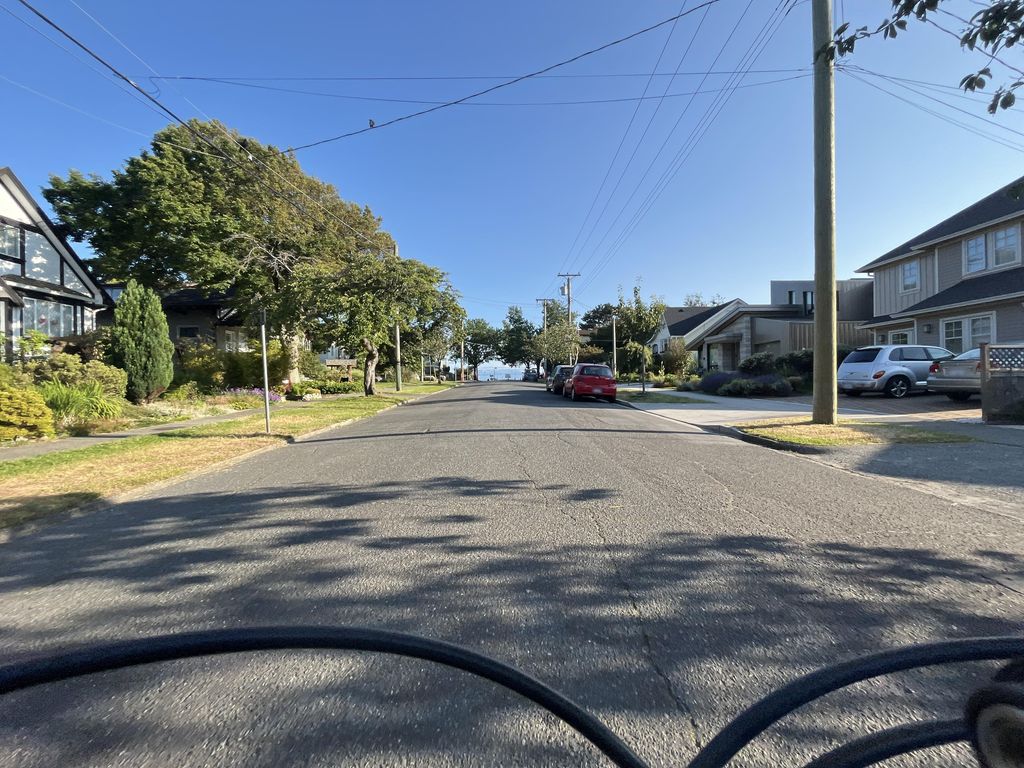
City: victoria